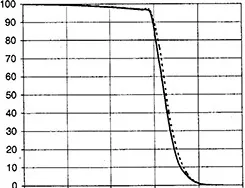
Dose-volume histograms for the target for case 1. A solid curve indicates the result of algorithm No. 1, whereas a dashed curve indicates the result of algorithm No. 2.
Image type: chart (chart)